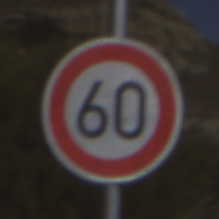
Verkehrszeichen: Geschwindigkeit60
Umgebung: Outdoor, Nature
Tageszeit: MorningAfternoon
Wetter: Clear
Licht: Natural
Jahreszeit: NotSpecified
Kontrast: HighContrast